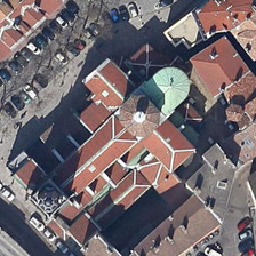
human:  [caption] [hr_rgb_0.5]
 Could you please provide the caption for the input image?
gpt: We can see a row of cars parked along the street around the red roof building of the church.

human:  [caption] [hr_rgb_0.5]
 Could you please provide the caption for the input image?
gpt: White frame and octagonal roof and brick red church are next to parking.

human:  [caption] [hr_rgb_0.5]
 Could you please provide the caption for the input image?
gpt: You can see rows of cars parked along the road around red roofs including a church.

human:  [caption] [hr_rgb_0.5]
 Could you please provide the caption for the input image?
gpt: We can see rows of cars parked around red roofed buildings, including a church.

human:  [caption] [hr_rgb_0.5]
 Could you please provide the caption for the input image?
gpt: Next to the parking lot are brick red churches, white frames and octagonal roofs.